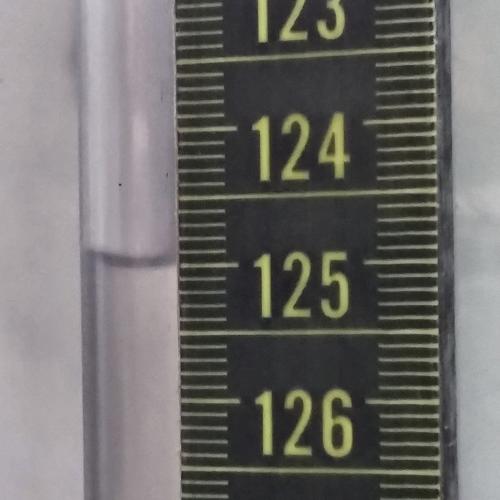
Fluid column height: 125.0 cm